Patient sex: M
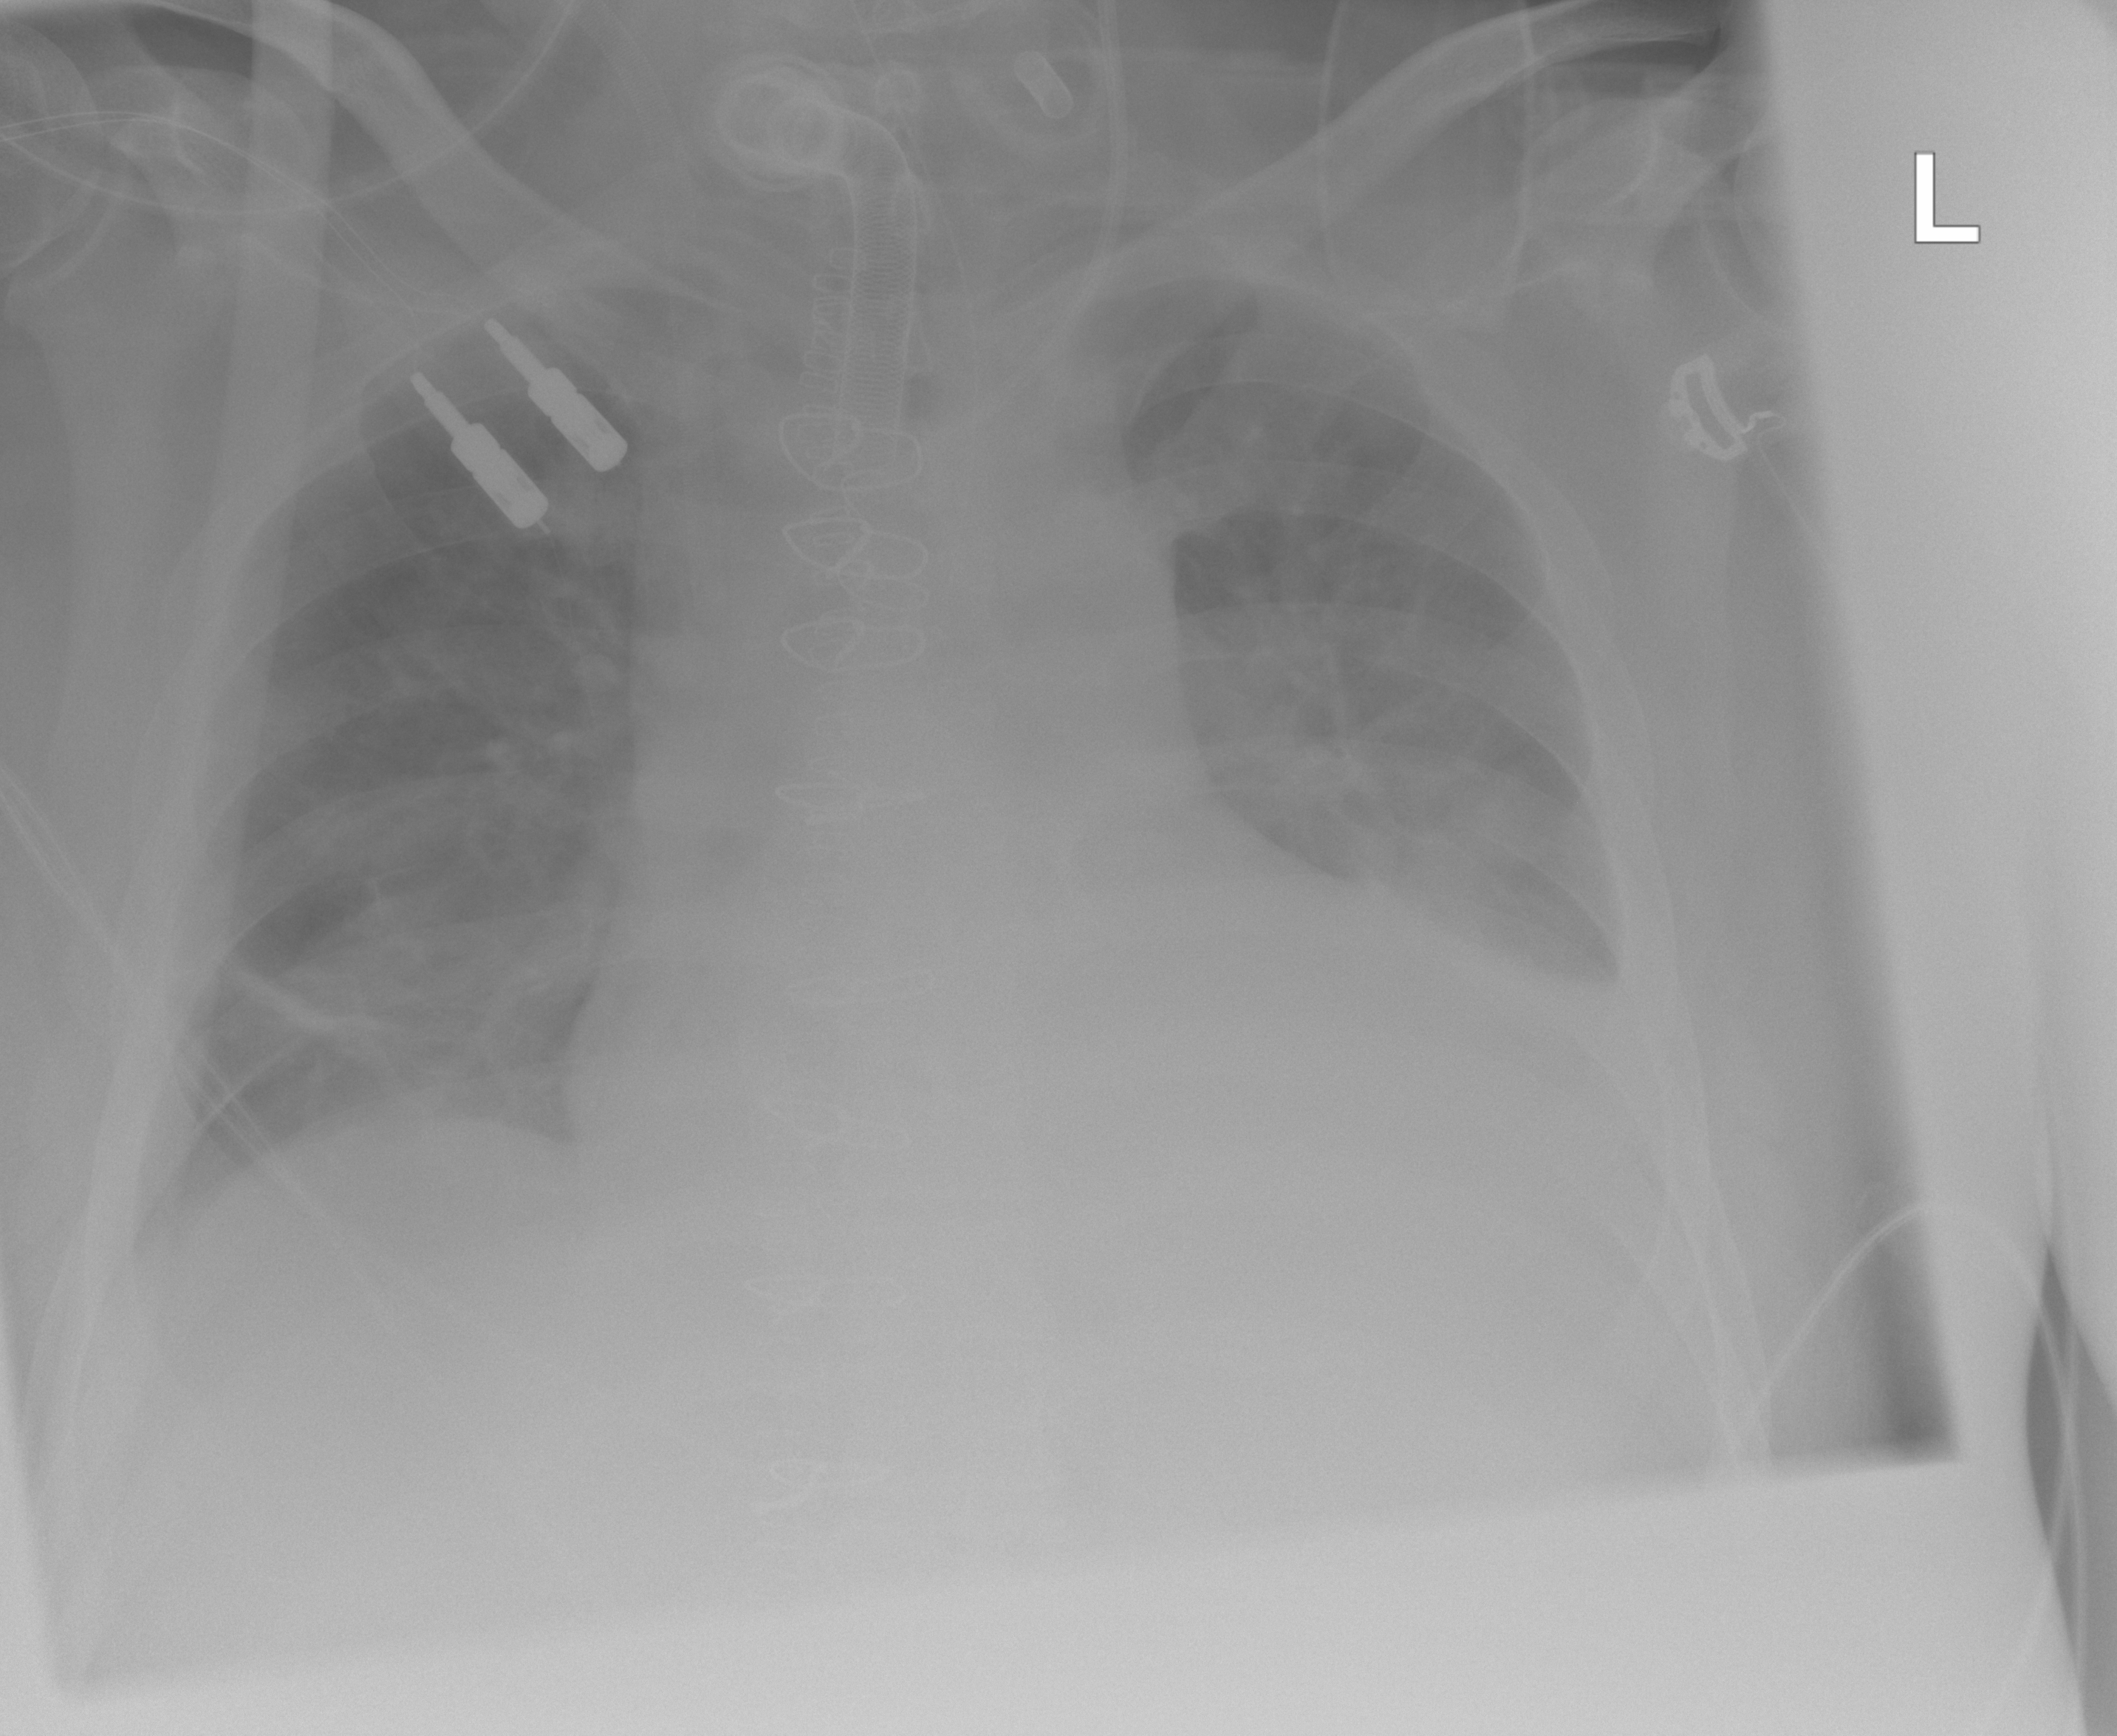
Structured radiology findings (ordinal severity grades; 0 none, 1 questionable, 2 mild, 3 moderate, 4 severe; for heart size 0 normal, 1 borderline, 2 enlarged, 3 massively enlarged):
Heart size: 2
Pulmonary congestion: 0
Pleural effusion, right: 0
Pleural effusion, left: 2
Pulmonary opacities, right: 0
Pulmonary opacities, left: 0
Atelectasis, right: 2
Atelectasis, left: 2